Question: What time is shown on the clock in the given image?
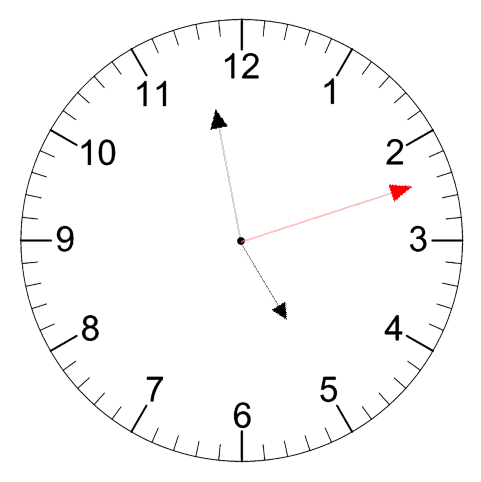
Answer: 04:58:12